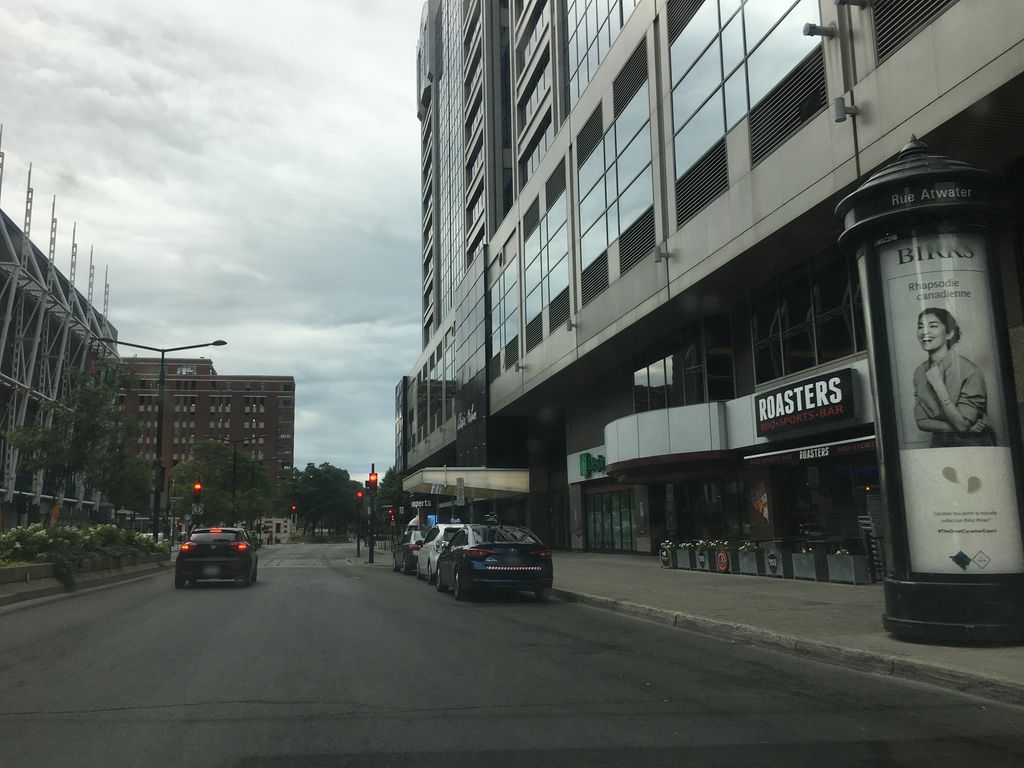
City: montreal